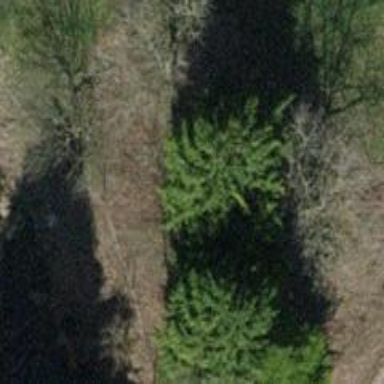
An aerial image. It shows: Evergreen tree with needle-leaved leaves.